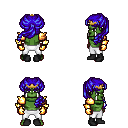
a pixel art fantasy rpg character, male body template, orc, green skin, gold arm armor, white pants, blue princess hairstyle, gold tiara, gold gloves, black shoes, four views (front, back, left, right), 2x2 character sprite sheet, small pixel art, hard edges, no anti-aliasing